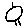
Label: sun